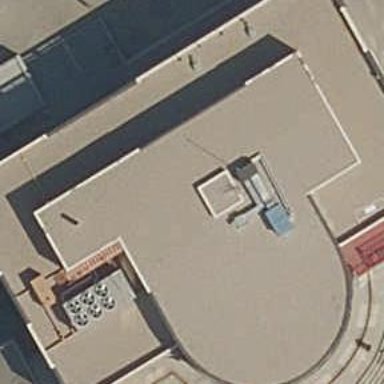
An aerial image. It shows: Building that serves as library.